Field crop: tomato
Growth stage: 1
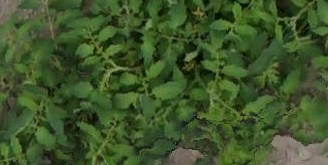
Species: tomato